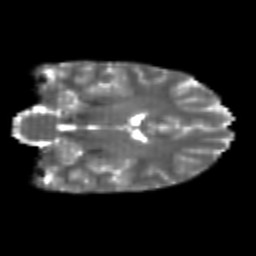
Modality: T2w
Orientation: coronal
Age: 20
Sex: female
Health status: healthy
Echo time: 0.074 s